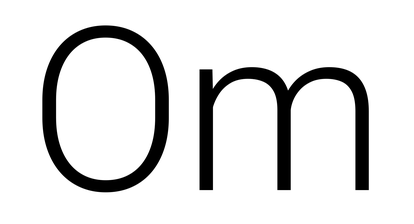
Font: Roboto_Light